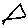
Label: triangle